Question: I'm trying to implement 'glTexCoord2f()''glVertex2f()'.
Let me explain: after loading a 'QImage' and sending it to the gpu with 'glTexImage2D()' I have to . Qt defines these 3 operations (see image below):

I think this is the only way to do it since my application is a Qt plugin and this task needs to be done inside the 'paint()' method of the class. The 'IgnoreAspectRatio' operation is pretty straight forward and it's working right now. The 'KeepAspectRatio' gave me some trouble initially but now it's also working. Unfortunally, 'KeepAspectRatioByExpanding'.
I'm sharing what I've done so far and I appreciate your help on this issue:
'''
#include "oglWindow.h"
#include <QtGui/QApplication>
int main(int argc, char *argv[])
{
QApplication a(argc, argv);
oglWindow w;
w.show();
return a.exec();
}
'''
'''
#include "oglWindow.h"
#include "glwidget.h"
#include <QGridLayout>
oglWindow::oglWindow(QWidget *parent, Qt::WFlags flags)
: QMainWindow(parent, flags)
{
ui.setupUi(this);
GLWidget *openGL = new GLWidget(this);
QGridLayout *layout = new QGridLayout;
setLayout(layout);
}
oglWindow::~oglWindow()
{
}
'''
'''
#ifndef oglWindow_H
#define oglWindow_H
#include <QtGui/QMainWindow>
#include "ui_yuv_to_rgb.h"
class oglWindow : public QMainWindow
{
Q_OBJECT
public:
oglWindow(QWidget *parent = 0, Qt::WFlags flags = 0);
~oglWindow();
private:
Ui::oglWindowClass ui;
};
#endif // oglWindow_H
'''
'''
#ifdef _MSC_VER
#include <windows.h>
#include <GL/glew.h>
#include <GL/gl.h>
#else
#include <GL/gl.h>
#endif
#include "glwidget.h"
#include <QDebug>
#include <iostream>
#include <fstream>
#include <assert.h>
static const char *p_s_fragment_shader =
"#extension GL_ARB_texture_rectangle : enable
"
"uniform sampler2DRect tex;"
"uniform float ImgHeight, chromaHeight_Half, chromaWidth;"
"void main()"
"{"
" vec2 t = gl_TexCoord[0].xy;" // get texcoord from fixed-function pipeline
" float CbY = ImgHeight + floor(t.y / 4.0);"
" float CrY = ImgHeight + chromaHeight_Half + floor(t.y / 4.0);"
" float CbCrX = floor(t.x / 2.0) + chromaWidth * floor(mod(t.y, 2.0));"
" float Cb = texture2DRect(tex, vec2(CbCrX, CbY)).x - .5;"
" float Cr = texture2DRect(tex, vec2(CbCrX, CrY)).x - .5;"
" float y = texture2DRect(tex, t).x;" // redundant texture read optimized away by texture cache
" float r = y + 1.28033 * Cr;"
" float g = y - .21482 * Cb - .38059 * Cr;"
" float b = y + 2.12798 * Cb;"
" gl_FragColor = vec4(r, g, b, 1.0);"
"}";
GLWidget::GLWidget(QWidget *parent)
: QGLWidget(QGLFormat(QGL::SampleBuffers), parent), _frame(NULL)
{
setAutoFillBackground(false);
setMinimumSize(640, 480);
/* Load 1280x768 YV12 frame from the disk */
_frame = new QImage(1280, 768, QImage::Format_RGB888);
if (!_frame)
{
qDebug() << "> GLWidget::GLWidget !!! Failed to create _frame";
return;
}
std::ifstream yuv_file("bloco.yv12", std::ios::in | std::ios::binary | std::ios::ate);
if (!yuv_file.is_open())
{
qDebug() << "> GLWidget::GLWidget !!! Failed to load yuv file";
return;
}
int yuv_file_sz = yuv_file.tellg();
unsigned char* memblock = new unsigned char[yuv_file_sz];
if (!memblock)
{
qDebug() << "> GLWidget::GLWidget !!! Failed to allocate memblock";
return;
}
yuv_file.seekg(0, std::ios::beg);
yuv_file.read((char*)memblock, yuv_file_sz);
yuv_file.close();
qMemCopy(_frame->scanLine(0), memblock, yuv_file_sz);
delete[] memblock;
}
GLWidget::~GLWidget()
{
if (_frame)
delete _frame;
}
void GLWidget::paintEvent(QPaintEvent *event)
{
QPainter painter(this);
painter.setRenderHint(QPainter::Antialiasing);
qDebug() << "> GLWidget::paintEvent OpenGL:" << ((painter.paintEngine()->type() != QPaintEngine::OpenGL &&
painter.paintEngine()->type() != QPaintEngine::OpenGL2) ? "disabled" : "enabled");
QGLContext* context = const_cast<QGLContext *>(QGLContext::currentContext());
if (!context)
{
qDebug() << "> GLWidget::paintEvent !!! Unable to retrieve OGL context";
return;
}
context->makeCurrent();
painter.fillRect(QRectF(QPoint(0, 0), QSize(1280, 768)), Qt::black);
painter.beginNativePainting();
/* Initialize GL extensions */
GLenum err = glewInit();
if (err != GLEW_OK)
{
qDebug() << "> GLWidget::paintEvent !!! glewInit failed with: " << err;
return;
}
if (!GLEW_VERSION_2_1) // check that the machine supports the 2.1 API.
{
qDebug() << "> GLWidget::paintEvent !!! System doesn't support GLEW_VERSION_2_1";
return;
}
/* Setting up texture and transfering data to the GPU */
static GLuint texture = 0;
if (texture != 0)
{
context->deleteTexture(texture);
}
glPixelStorei(GL_UNPACK_ALIGNMENT, 1);
glBindTexture(GL_TEXTURE_RECTANGLE_ARB, texture);
glTexParameteri(GL_TEXTURE_RECTANGLE_ARB, GL_TEXTURE_MIN_FILTER, GL_NEAREST);
glTexParameteri(GL_TEXTURE_RECTANGLE_ARB, GL_TEXTURE_MAG_FILTER, GL_NEAREST);
glTexParameteri(GL_TEXTURE_RECTANGLE_ARB, GL_TEXTURE_WRAP_S, GL_CLAMP_TO_EDGE);
glTexParameteri(GL_TEXTURE_RECTANGLE_ARB, GL_TEXTURE_WRAP_T, GL_CLAMP_TO_EDGE);
glTexImage2D(GL_TEXTURE_RECTANGLE_ARB, 0,
GL_LUMINANCE, _frame->width(), _frame->height() + _frame->height() / 2, 0,
GL_LUMINANCE, GL_UNSIGNED_BYTE, _frame->bits());
assert(glGetError() == GL_NO_ERROR);
glTexEnvi(GL_TEXTURE_ENV, GL_TEXTURE_ENV_MODE, GL_MODULATE);
glEnable(GL_TEXTURE_RECTANGLE_ARB);
glClearColor(0.3, 0.3, 0.4, 1.0);
int img_width = _frame->width();
int img_height = _frame->height();
int offset_x = 0;
int offset_y = 0;
GLfloat gl_width = width(); // GL context size
GLfloat gl_height = height();
/* Initialize shaders and execute them */
_init_shaders();
qDebug() << "paint(): gl_width:" << gl_width << " gl_height:" << gl_height <<
" img:" << _frame->width() << "x" << _frame->height();
int fill_mode = 1;
switch (fill_mode)
{
case 0: // KeepAspectRatioByExpanding
{
// need help!
}
break;
case 1: // IgnoreAspectRatio
{
// Nothing special needs to be done for this operation.
}
break;
case 2: // KeepAspectRatio
default:
{
// Compute aspect ratio and offset Y for widescreen borders
double ratiox = img_width/gl_width;
double ratioy = img_height/gl_height;
if (ratiox > ratioy)
{
gl_height = qRound(img_height / ratiox);
offset_y = qRound((height() - gl_height) / 2);
gl_height += offset_y * 2;
}
else
{
gl_width = qRound(img_width / ratioy);
offset_x = qRound((width() - gl_width) / 2);
gl_width += offset_x * 2;
}
}
break;
}
// Mirroring texture coordinates to flip the image vertically
glBegin(GL_QUADS);
glTexCoord2f(0.0f, img_height); glVertex2f(offset_x, gl_height - offset_y);
glTexCoord2f(img_width, img_height); glVertex2f(gl_width - offset_x, gl_height - offset_y);
glTexCoord2f(img_width, 0.0f); glVertex2f(gl_width - offset_x, offset_y);
glTexCoord2f(0.0f, 0.0f); glVertex2f(offset_x, offset_y);
glEnd();
painter.endNativePainting();
}
void GLWidget::_init_shaders()
{
int f = glCreateShader(GL_FRAGMENT_SHADER);
glShaderSource(f, 1, &p_s_fragment_shader, 0);
glCompileShader(f);
_shader_program = glCreateProgram();
glAttachShader(_shader_program, f);
glLinkProgram(_shader_program);
glUseProgram(_shader_program);
glUniform1i(glGetUniformLocation(_shader_program, "tex"), 0);
glUniform1f(glGetUniformLocation(_shader_program, "ImgHeight"), _frame->height());
glUniform1f(glGetUniformLocation(_shader_program, "chromaHeight_Half"), (_frame->height() / 2) / 2);
glUniform1f(glGetUniformLocation(_shader_program, "chromaWidth"), _frame->width() / 2);
}
'''
:
'''
#include <QtOpenGL/QGLWidget>
#include <QtGui/QImage>
#include <QPainter>
class GLWidget : public QGLWidget
{
Q_OBJECT
public:
GLWidget(QWidget *parent = 0);
~GLWidget();
void paintEvent(QPaintEvent *event);
private:
void _init_shaders();
bool _checkShader(int n_shader_object);
QImage* _frame;
int _shader_program;
};
'''
<URL>.
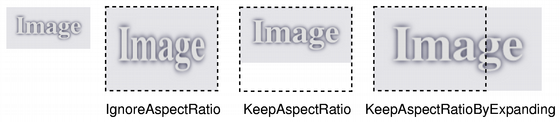
Answer: You can simply copy "keep aspect ratio" branch (provided that it is working), and just flip the ratio comparison sign, i.e.:
'''
if (ratiox > ratioy)
'''
becomes
'''
if (ratiox <= ratioy)
'''
But i'm not sure it is actually working (ratio calculations had always bugged me - and yours is tricky), and don't have Qt atm so I can't try. But that should do it. Note that the image will be centered (not left-aligned as on your image), but that can be fixed pretty easily.
:
Here is source code that works in GLUT application (no QT, sorry):
'''
static void DrawObject(void)
{
int img_width = 1280;//_frame->width();
int img_height = 720;//_frame->height();
GLfloat offset_x = -1;
GLfloat offset_y = -1;
int p_viewport[4];
glGetIntegerv(GL_VIEWPORT, p_viewport); // don't have QT :'(
GLfloat gl_width = p_viewport[2];//width(); // GL context size
GLfloat gl_height = p_viewport[3];//height();
int n_mode = 0;
switch(n_mode) {
case 0: // KeepAspectRatioByExpanding
{
float ratioImg = float(img_width) / img_height;
float ratioScreen = gl_width / gl_height;
if(ratioImg < ratioScreen) {
gl_width = 2;
gl_height = 2 * ratioScreen / ratioImg;
} else {
gl_height = 2;
gl_width = 2 / ratioScreen * ratioImg;
}
// calculate image size
}
break;
case 1: // IgnoreAspectRatio
gl_width = 2;
gl_height = 2;
// OpenGL normalized coordinates are -1 to +1 .. hence width (or height) = +1 - (-1) = 2
break;
case 2: // KeepAspectRatio
{
float ratioImg = float(img_width) / img_height;
float ratioScreen = gl_width / gl_height;
if(ratioImg > ratioScreen) {
gl_width = 2;
gl_height = 2 * ratioScreen / ratioImg;
} else {
gl_height = 2;
gl_width = 2 / ratioScreen * ratioImg;
}
// calculate image size
offset_x = -1 + (2 - gl_width) * .5f;
offset_y = -1 + (2 - gl_height) * .5f;
// center on screen
}
break;
}
glMatrixMode(GL_PROJECTION);
glLoadIdentity();
glMatrixMode( GL_MODELVIEW );
glLoadIdentity();
// just simple ortho view, no fancy transform ...
glBegin(GL_QUADS);
glTexCoord2f(0, 0);
glVertex2f(offset_x, offset_y);
glTexCoord2f(ImgWidth, 0);
glVertex2f(offset_x + gl_width, offset_y);
glTexCoord2f(ImgWidth, ImgHeight);
glVertex2f(offset_x + gl_width, offset_y + gl_height);
glTexCoord2f(0, ImgHeight);
glVertex2f(offset_x, offset_y + gl_height);
glEnd();
// draw a single quad
}
'''
This works by comparing aspect ratio to aspect ratio. You are actually comparing ratios of image width to screen width with image height to screen height. That is suspicious at least, not to say wrong.
Also, OpenGL coordinates (provided a simple orthogonal view) are in range (-1, -1) for lower-left corner to (1, 1) for upper right. That means width and height are both 2, and offset is (-1, -1). The rest of the code should be self-explanatory. In case texture is flipped (I tested with kind of generic texture, not sure if it was upright), just change texture coordinates in the respective direction (swap 0s for ImgWidth (or height) and vice versa).
:
Using pixel coordinates (not using normalized OpenGL coordinates) is even simpler. You can use:
'''
static void DrawObject(void)
{
int img_width = 1280;//_frame->width();
int img_height = 720;//_frame->height();
GLfloat offset_x = 0;
GLfloat offset_y = 0;
int p_viewport[4];
glGetIntegerv(GL_VIEWPORT, p_viewport);
GLfloat gl_width = p_viewport[2];//width(); // GL context size
GLfloat gl_height = p_viewport[3];//height();
int n_mode = 0;
switch(n_mode) {
case 0: // KeepAspectRatioByExpanding
{
float ratioImg = float(img_width) / img_height;
float ratioScreen = gl_width / gl_height;
if(ratioImg < ratioScreen)
gl_height = gl_width / ratioImg;
else
gl_width = gl_height * ratioImg;
// calculate image size
}
break;
case 1: // IgnoreAspectRatio
break;
case 2: // KeepAspectRatio
{
float ratioImg = float(img_width) / img_height;
float ratioScreen = gl_width / gl_height;
GLfloat orig_width = gl_width;
GLfloat orig_height = gl_height;
// remember those to be able to center the quad on screen
if(ratioImg > ratioScreen)
gl_height = gl_width / ratioImg;
else
gl_width = gl_height * ratioImg;
// calculate image size
offset_x = 0 + (orig_width - gl_width) * .5f;
offset_y = 0 + (orig_height - gl_height) * .5f;
// center on screen
}
break;
}
glMatrixMode(GL_PROJECTION);
glLoadIdentity();
glMatrixMode(GL_MODELVIEW);
glLoadIdentity();
glTranslatef(-1, -1, 0);
glScalef(2.0f / p_viewport[2], 2.0f / p_viewport[3], 1.0);
// just simple ortho view for vertex coordinate to pixel matching
glBegin(GL_QUADS);
glTexCoord2f(0, 0);
glVertex2f(offset_x, offset_y);
glTexCoord2f(img_width, 0);
glVertex2f(offset_x + gl_width, offset_y);
glTexCoord2f(img_width, img_height);
glVertex2f(offset_x + gl_width, offset_y + gl_height);
glTexCoord2f(0, img_height);
glVertex2f(offset_x, offset_y + gl_height);
glEnd();
// draw a single quad
}
'''
Note that both versions of the code do use NPOT textures. To adapt the code to fit into your object, one would do something like this:
'''
void GLWidget::paintEvent(QPaintEvent *event)
{
QPainter painter(this);
painter.setRenderHint(QPainter::Antialiasing);
qDebug() << "> GLWidget::paintEvent OpenGL:" << ((painter.paintEngine()->type() != QPaintEngine::OpenGL &&
painter.paintEngine()->type() != QPaintEngine::OpenGL2) ? "disabled" : "enabled");
QGLContext* context = const_cast<QGLContext *>(QGLContext::currentContext());
if (!context)
{
qDebug() << "> GLWidget::paintEvent !!! Unable to retrieve OGL context";
return;
}
context->makeCurrent();
painter.fillRect(QRectF(QPoint(0, 0), QSize(1280, 768)), Qt::black);
painter.beginNativePainting();
/* Initialize GL extensions */
GLenum err = glewInit();
if (err != GLEW_OK)
{
qDebug() << "> GLWidget::paintEvent !!! glewInit failed with: " << err;
return;
}
if (!GLEW_VERSION_2_1) // check that the machine supports the 2.1 API.
{
qDebug() << "> GLWidget::paintEvent !!! System doesn't support GLEW_VERSION_2_1";
return;
}
/* Setting up texture and transfering data to the GPU */
static GLuint texture = 0;
if (texture != 0)
{
context->deleteTexture(texture);
}
glPixelStorei(GL_UNPACK_ALIGNMENT, 1);
glBindTexture(GL_TEXTURE_RECTANGLE_ARB, texture);
glTexParameteri(GL_TEXTURE_RECTANGLE_ARB, GL_TEXTURE_MIN_FILTER, GL_NEAREST);
glTexParameteri(GL_TEXTURE_RECTANGLE_ARB, GL_TEXTURE_MAG_FILTER, GL_NEAREST);
glTexParameteri(GL_TEXTURE_RECTANGLE_ARB, GL_TEXTURE_WRAP_S, GL_CLAMP_TO_EDGE);
glTexParameteri(GL_TEXTURE_RECTANGLE_ARB, GL_TEXTURE_WRAP_T, GL_CLAMP_TO_EDGE);
glTexImage2D(GL_TEXTURE_RECTANGLE_ARB, 0,
GL_LUMINANCE, _frame->width(), _frame->height() + _frame->height() / 2, 0,
GL_LUMINANCE, GL_UNSIGNED_BYTE, _frame->bits());
assert(glGetError() == GL_NO_ERROR);
glTexEnvi(GL_TEXTURE_ENV, GL_TEXTURE_ENV_MODE, GL_MODULATE);
glEnable(GL_TEXTURE_RECTANGLE_ARB);
glClearColor(0.3, 0.3, 0.4, 1.0);
/* Initialize shaders and execute them */
_init_shaders();
int img_width = _frame->width();
int img_height = _frame->height();
GLfloat offset_x = 0;
GLfloat offset_y = 0;
GLfloat gl_width = width(); // GL context size
GLfloat gl_height = height();
qDebug() << "paint(): gl_width:" << gl_width << " gl_height:" << gl_height <<
" img:" << _frame->width() << "x" << _frame->height();
int fill_mode = 0;
switch(fill_mode) {
case 0: // KeepAspectRatioByExpanding
{
float ratioImg = float(img_width) / img_height;
float ratioScreen = gl_width / gl_height;
if(ratioImg < ratioScreen)
gl_height = gl_width / ratioImg;
else
gl_width = gl_height * ratioImg;
// calculate image size
}
break;
case 1: // IgnoreAspectRatio
break;
case 2: // KeepAspectRatio
{
float ratioImg = float(img_width) / img_height;
float ratioScreen = gl_width / gl_height;
GLfloat orig_width = gl_width;
GLfloat orig_height = gl_height;
// remember those to be able to center the quad on screen
if(ratioImg > ratioScreen)
gl_height = gl_width / ratioImg;
else
gl_width = gl_height * ratioImg;
// calculate image size
offset_x = 0 + (orig_width - gl_width) * .5f;
offset_y = 0 + (orig_height - gl_height) * .5f;
// center on screen
}
break;
}
glDisable(GL_CULL_FACE); // might cause problems if enabled
glBegin(GL_QUADS);
glTexCoord2f(0, 0);
glVertex2f(offset_x, offset_y);
glTexCoord2f(img_width, 0);
glVertex2f(offset_x + gl_width, offset_y);
glTexCoord2f(img_width, img_height);
glVertex2f(offset_x + gl_width, offset_y + gl_height);
glTexCoord2f(0, img_height);
glVertex2f(offset_x, offset_y + gl_height);
glEnd();
// draw a single quad
painter.endNativePainting();
}
'''
Can't guarantee this last code snippet is error-free since I don't have QT. But in case there are any typos, it should be rather straightforward to fix them.